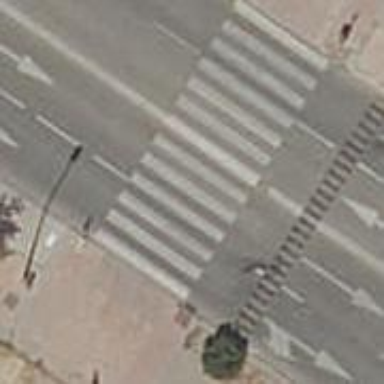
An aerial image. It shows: Marked crossing with traffic-calming table.